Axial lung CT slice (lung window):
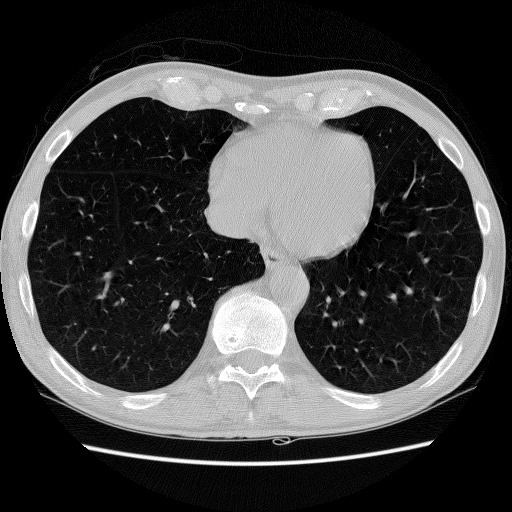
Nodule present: no